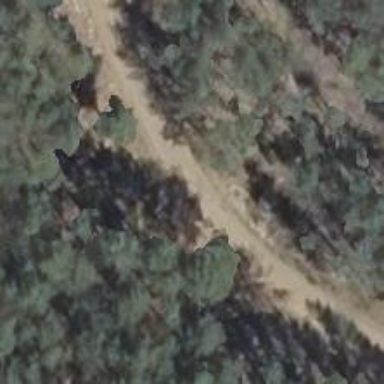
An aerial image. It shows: Sandy track road with grade 4 track type.